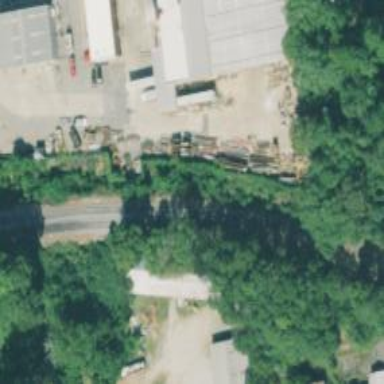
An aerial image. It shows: Railway siding for service.